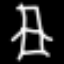
Label: chair